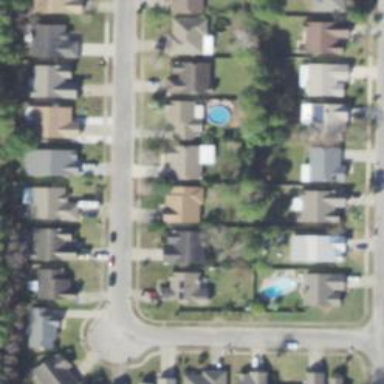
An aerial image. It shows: Residential area composed of single-family homes.